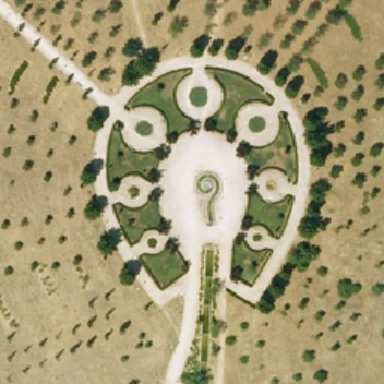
The heterogeneous square surrounded by radial trees contains a flower bed in the shape of a question mark .